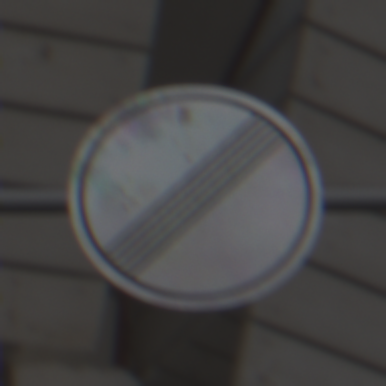
Verkehrszeichen: EndeSaemtlicherBegrenzungen
Umgebung: Roofed, Urban
Tageszeit: MorningAfternoon
Wetter: PartlyCloudy
Licht: Natural
Jahreszeit: NotSpecified
Kontrast: MediumContrast